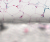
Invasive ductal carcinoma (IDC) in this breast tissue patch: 0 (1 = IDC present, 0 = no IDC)